Aerial crown-view tile of a tropical tree (Barro Colorado Island, Panama), acquired 20240813:
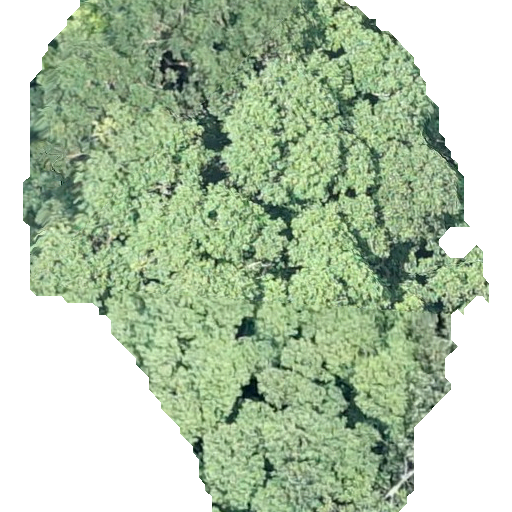
Species: Hieronyma alchorneoides
GBIF accepted scientific name: Hieronyma alchorneoides
Crown area: 317.433 m²